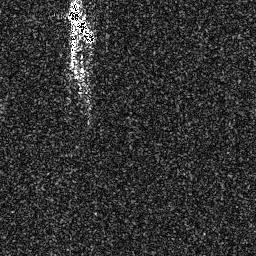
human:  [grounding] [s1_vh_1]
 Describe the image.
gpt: In the satellite image, there is  <ref>1 medium ship </ref> <box>[[25, 0, 37, 17, 0]]</box> located at top.